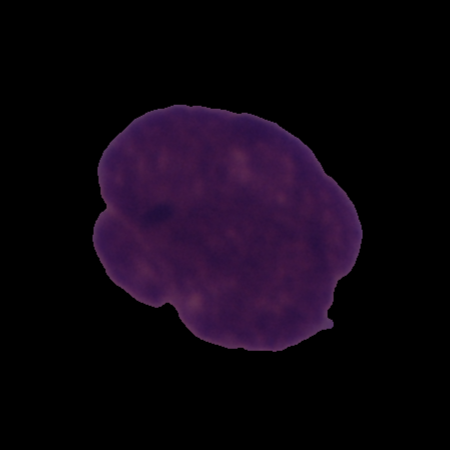
Label: cancer